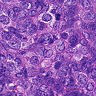
Metastatic tissue present: yes